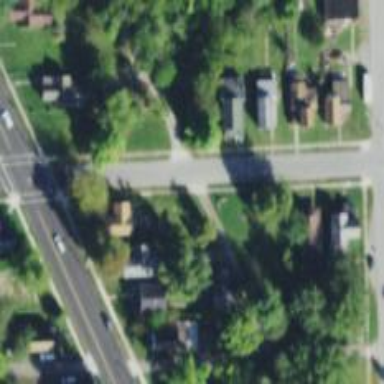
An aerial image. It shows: Residential road.